Question: As this page is owned by it users, so it has each credentials to enter it which it is by using login form of php (that's what I know so far, I am not very good in php, to be honest).
The problem I do really guess about this must be in the using of session function (and this is the most complicated things to me know, I am not very familiar of using this.)
In the config of the form, I set the session like this (Well, I just copy paste the code from somewhhere) as follow:
'''
// User Redirect Conditions will go here
if($count==1)
{
// Save type and other information in Session for future use.
$_SESSION[type]=$row[0];
$_SESSION[Region]=$row[1];
$_SESSION[myemail]=$myemail;
// if user type is ACTAdmin only then he can access protected page.
if($row[0] == 'ACTAdmin') {
header( "location:index.php");
}
else {
header( "location:login.html");
}
}
else
{
header("location:login.html");
}
// Closing MySQL database connection
$dbh = null;
'''
---
---
In the head of the home page (and in each all related pages), I write a session start there like this:
'''
<?php
include('UserSessionAdmin.php');
?>
'''
---
---
In which it will get the data from UserSessionAdmin.php:
'''
<?php
session_start();
if($_SESSION[type]!='ACTAdmin'){
header('location:login.html');
exit();
}
include('configPDO.php');
?>
'''
---
---
What is included in the configPDO.php is here:
'''
<?php
// mysql hostname
$hostname = 'mysql.com';
// mysql username
$username = 'alkushh';
// mysql password
$password = 'alkush';
// Database Connection using PDO
try {
$dbh = new PDO("mysql:host=$hostname;dbname=user", $username, $password);
}
catch(PDOException $e)
{
echo $e->getMessage();
}
?>
'''
---
---
It's been more than two days for me just to solve it but I don't have any idea how to. Some people who are experts in here may help me with this thing, please.
Thank you and regards,
---
---
Here is the full script that define the $count==1
'''
<?php
// Start Session because we will save some values to session varaible.
session_start();
// include connection file
include("configPDO.php");
// Define $myusername and $mypassword
$myemail=$_POST['myemail'];
$mypassword=$_POST['mypassword'];
// We Will prepare SQL Query
$STM = $dbh->prepare("SELECT Type,Region FROM user WHERE myemail = :myemail AND mypassword = :mypassword");
// bind paramenters, Named paramenters alaways start with colon(:)
$STM->bindParam(':myemail', $myemail);
$STM->bindParam(':mypassword', $mypassword);
// For Executing prepared statement we will use below function
$STM->execute();
// Count no. of records
$count = $STM->rowCount();
//just fetch. only gets one row. So no foreach loop needed :)
$row = $STM -> fetch();
// User Redirect Conditions will go here
if($count==1)
.....
.....
'''

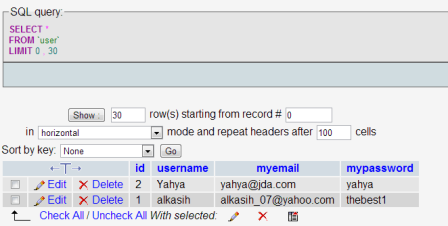
Answer: Here it is
'''
if ( $count == 1 ) {
$_SESSION['login_id'] = $row['id']; // i prefer to name it login_id, you can use $row['id'] or $row[0]. but i prefer to write with the column name
if ( $_SESSION['login_id'] == 1 ) { // it means if login id = 1 then go to index.php
header("location: index.php");
} else {
header("location: login.html");
}
}
else { header("location: login.html"); }
'''
i cut session region because you didnt have a region column and also i cut session myemail because you didnt need it
---
UserSessionAdmin.php
'''
<?php
session_start();
if ( $_SESSION['login_id'] == 0 || $_SESSION['login_id'] == '' ) {
header('location: login.html');
exit();
}
require_once('configPDO.php');
?>
'''